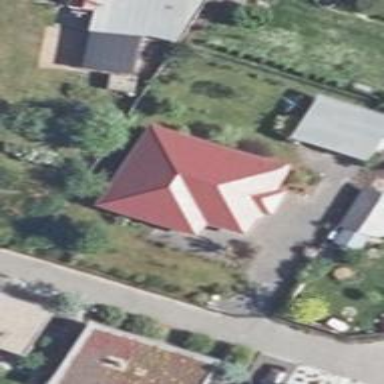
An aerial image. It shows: Simple house.